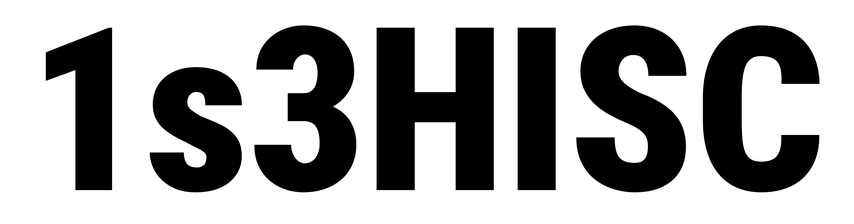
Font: Roboto_Condensed_Black